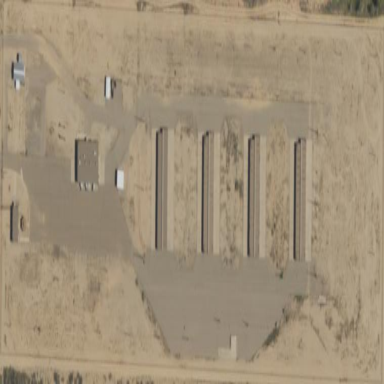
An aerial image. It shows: Military area with fence.